Question:
How To Translate a button from one position to other postion and back to its original positon like in picture
what to do
i am using object animator but its not performing my desired task
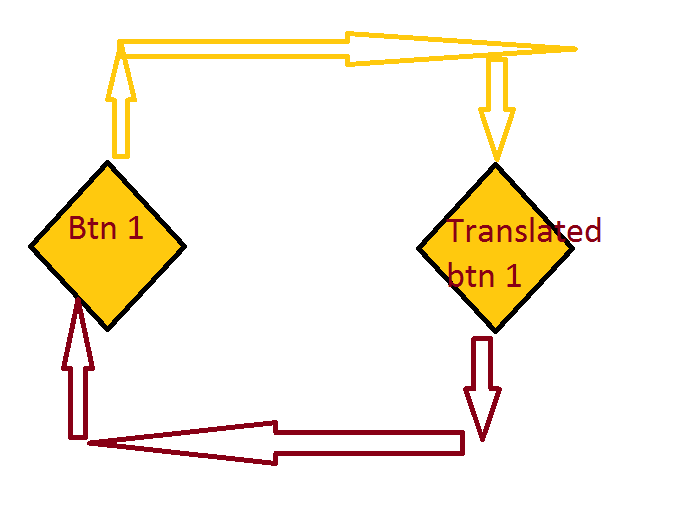
Answer: Create a 'move_button.xml' in 'anim' folder with the following code:
'''
<?xml version="1.0" encoding="utf-8"?>
<set xmlns:android="http://schemas.android.com/apk/res/android"
android:shareInterpolator="false" >
<translate
android:duration="1000"
android:fromYDelta="0%"
android:toYDelta="-100%" />
<translate
android:duration="1000"
android:startOffset="1000"
android:fromXDelta="0%"
android:toXDelta="100%" />
<translate
android:duration="1000"
android:startOffset="2000"
android:fromYDelta="-100%"
android:toYDelta="0%" />
<translate
android:duration="1000"
android:startOffset="3000"
android:fromXDelta="100%"
android:toXDelta="0%" />
</set>
'''
Then from your 'Activity' call this:
'''
Button b = (Button) findViewById(R.id.btn);
Animation anim = AnimationUtils.loadAnimation(this, R.anim.move_button);
b.startAnimation(anim);
'''
P.S. There could be other ways from which you can achieve this rotation